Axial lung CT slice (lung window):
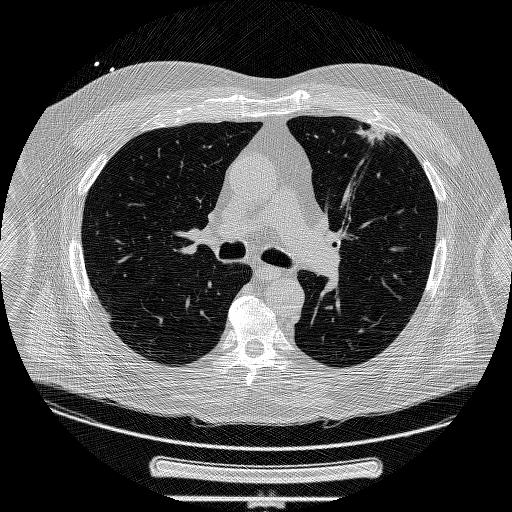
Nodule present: yes
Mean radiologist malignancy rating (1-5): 5